Field crop: maize
Growth stage: 2
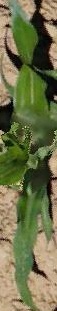
Species: maize